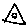
Label: triangle